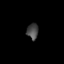
Tissue: lung
Cell type: T cells
Senescence score: 0.198
Nuclear area (px): 176
Mean DAPI intensity: 71.602